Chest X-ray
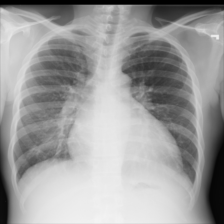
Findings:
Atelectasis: negative
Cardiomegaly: positive
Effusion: negative
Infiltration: negative
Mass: negative
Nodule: negative
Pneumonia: negative
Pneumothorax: negative
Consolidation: negative
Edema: negative
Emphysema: negative
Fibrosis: negative
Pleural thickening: negative
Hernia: negative